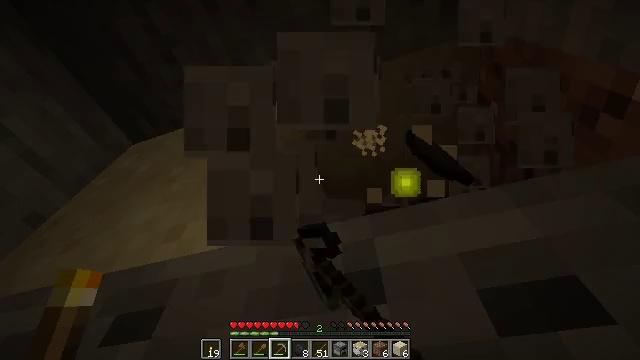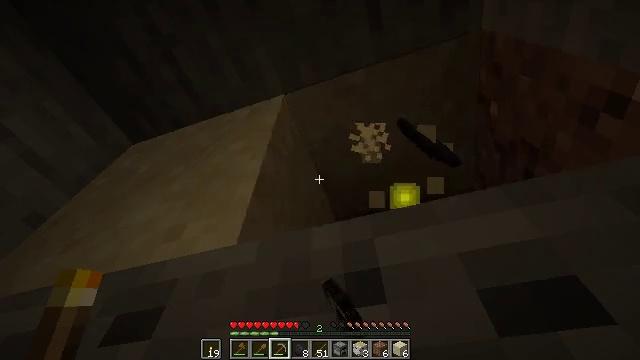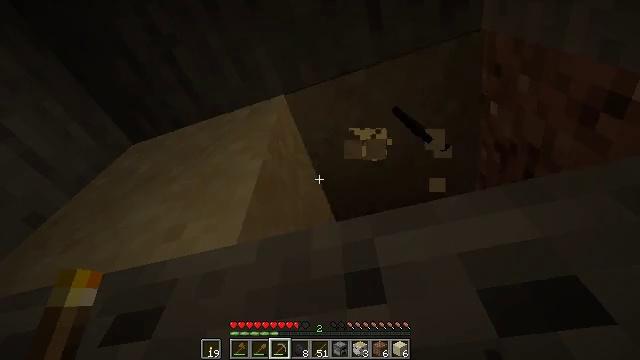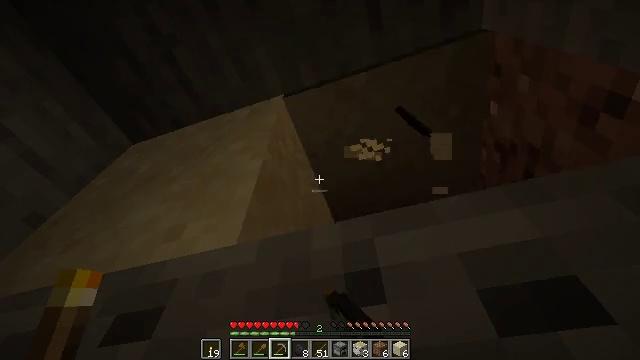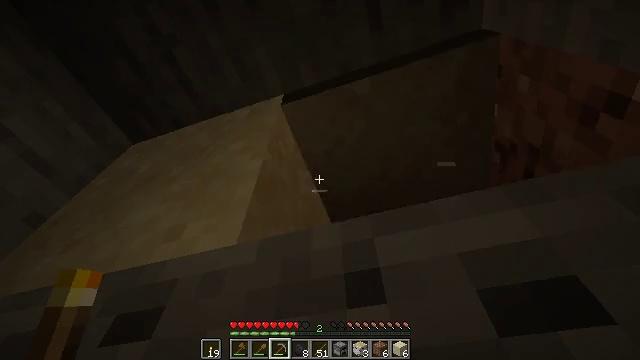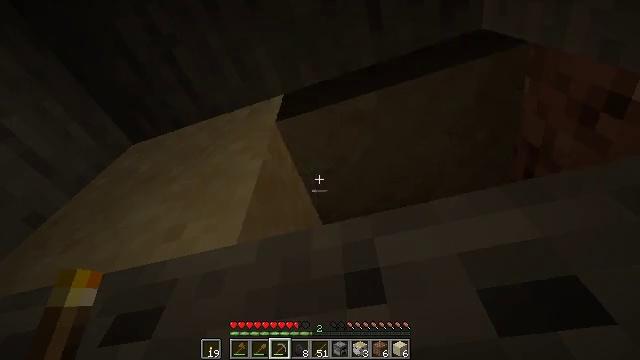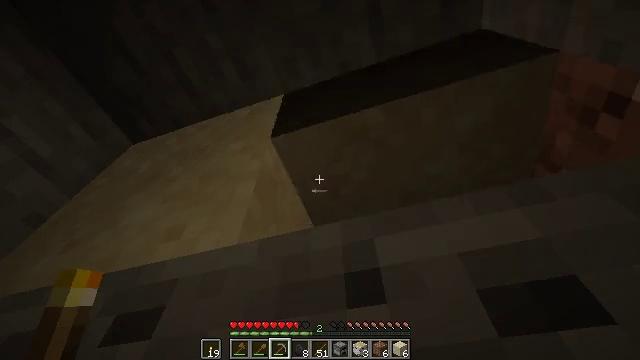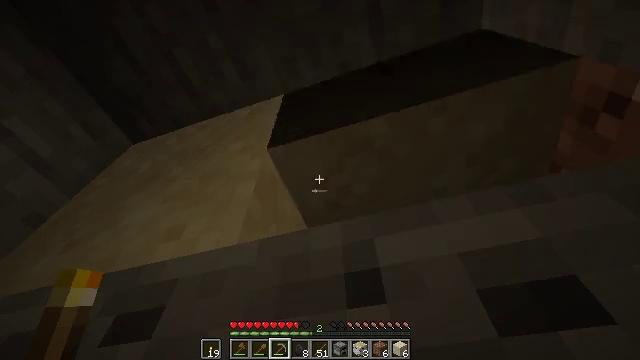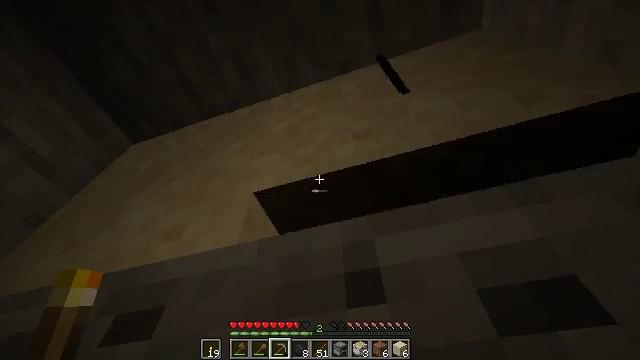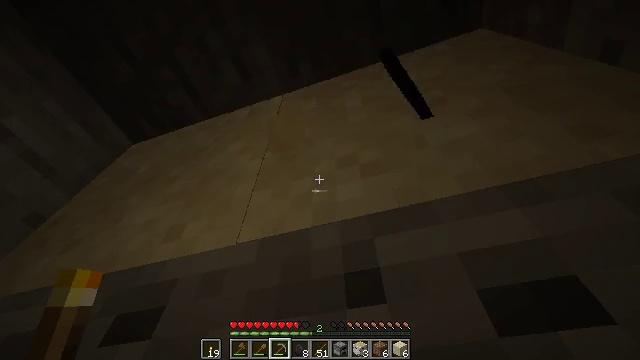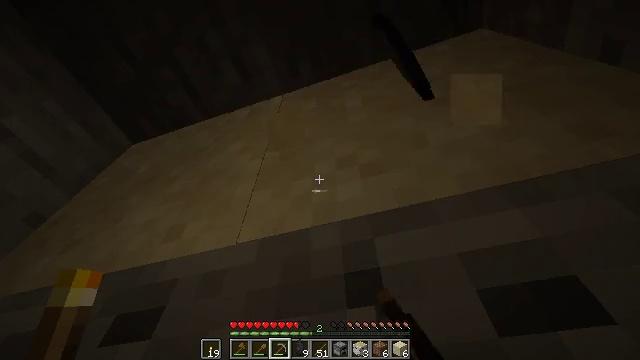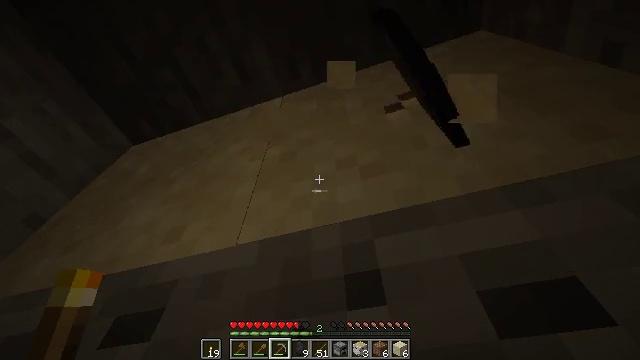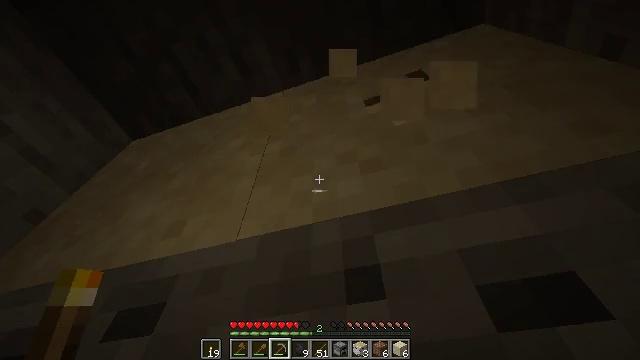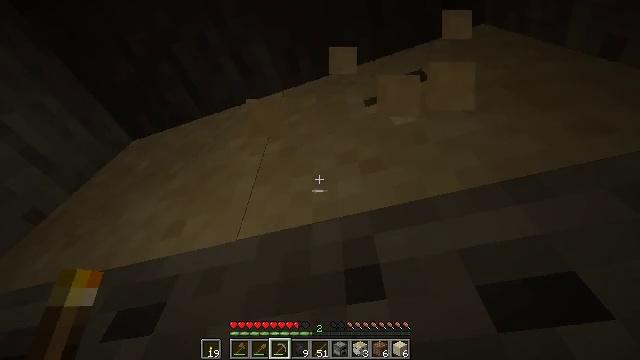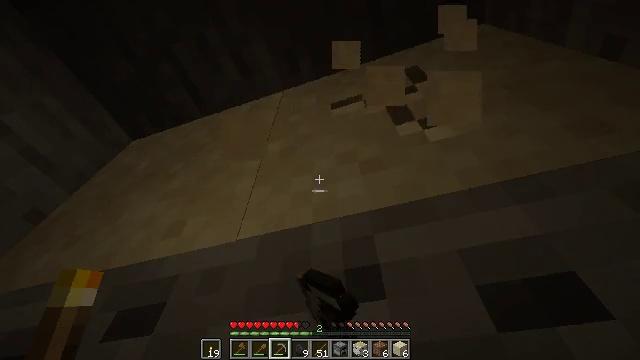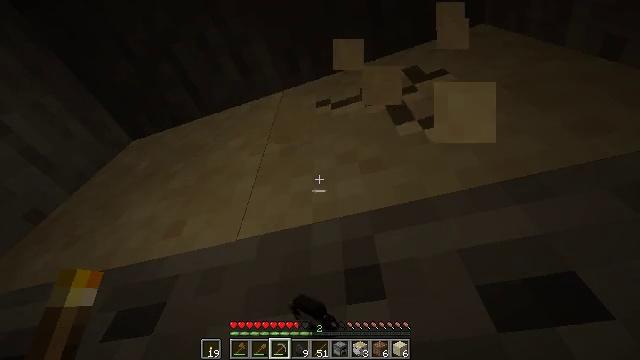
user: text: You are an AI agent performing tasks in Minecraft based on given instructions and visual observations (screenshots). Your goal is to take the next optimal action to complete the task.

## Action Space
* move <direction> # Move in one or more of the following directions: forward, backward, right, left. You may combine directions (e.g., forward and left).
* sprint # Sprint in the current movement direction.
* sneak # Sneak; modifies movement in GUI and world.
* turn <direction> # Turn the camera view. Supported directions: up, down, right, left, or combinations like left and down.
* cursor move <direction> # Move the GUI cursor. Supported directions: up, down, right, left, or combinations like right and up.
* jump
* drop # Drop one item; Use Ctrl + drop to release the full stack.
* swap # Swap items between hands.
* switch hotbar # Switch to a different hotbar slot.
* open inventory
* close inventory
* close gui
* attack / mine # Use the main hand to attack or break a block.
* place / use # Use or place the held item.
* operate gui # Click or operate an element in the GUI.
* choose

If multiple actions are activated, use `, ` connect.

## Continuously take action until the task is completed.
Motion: motion action
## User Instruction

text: Break the sand block.
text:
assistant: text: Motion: attack / mine
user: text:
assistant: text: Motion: attack / mine
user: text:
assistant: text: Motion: attack / mine
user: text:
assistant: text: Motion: attack / mine
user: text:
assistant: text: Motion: attack / mine
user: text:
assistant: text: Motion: attack / mine
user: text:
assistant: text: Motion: attack / mine
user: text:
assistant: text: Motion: attack / mine
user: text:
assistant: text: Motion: attack / mine
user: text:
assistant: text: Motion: attack / mine
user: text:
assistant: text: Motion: attack / mine
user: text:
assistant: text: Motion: turn down, attack / mine
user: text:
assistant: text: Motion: attack / mine
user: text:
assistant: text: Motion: attack / mine
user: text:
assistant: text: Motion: attack / mine
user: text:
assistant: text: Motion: attack / mine
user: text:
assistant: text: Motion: attack / mine
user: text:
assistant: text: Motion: attack / mine
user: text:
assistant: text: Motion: attack / mine
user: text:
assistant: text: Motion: attack / mine
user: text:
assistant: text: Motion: attack / mine
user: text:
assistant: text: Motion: turn left and down, attack / mine
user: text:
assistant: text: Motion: turn left, attack / mine
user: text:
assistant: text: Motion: attack / mine
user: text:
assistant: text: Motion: attack / mine
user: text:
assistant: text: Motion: move left, attack / mine
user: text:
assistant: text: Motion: move left, attack / mine
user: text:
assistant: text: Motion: move left, attack / mine
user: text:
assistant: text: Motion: move left, attack / mine
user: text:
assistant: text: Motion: move left, attack / mine